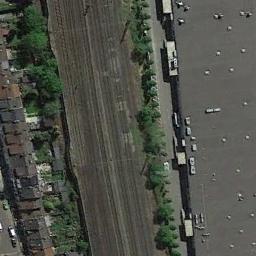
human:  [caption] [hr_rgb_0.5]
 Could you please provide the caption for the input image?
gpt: There are two parallel railway lines here .

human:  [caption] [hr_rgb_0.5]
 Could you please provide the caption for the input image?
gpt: There are many buildings and trees beside the railway .

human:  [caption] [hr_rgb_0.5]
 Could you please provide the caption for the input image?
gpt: These railways are between a residential area and a big gray building .

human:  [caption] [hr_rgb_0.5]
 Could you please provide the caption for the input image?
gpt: The railway is next to some trees and houses .

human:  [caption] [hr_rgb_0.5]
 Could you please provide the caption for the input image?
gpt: There are some green bushes and buildings beside the railway .